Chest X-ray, PA view. Patient: 48 years old, sex F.
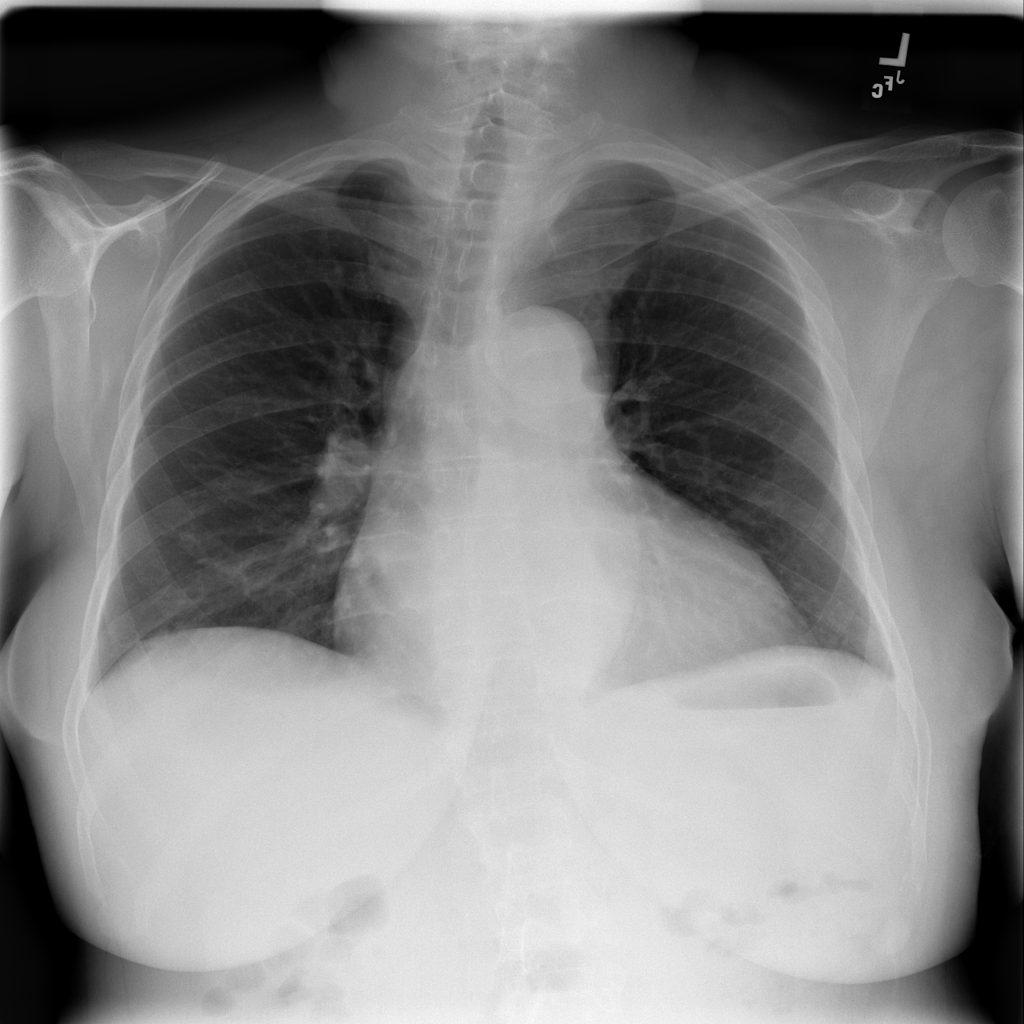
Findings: Cardiomegaly, Effusion